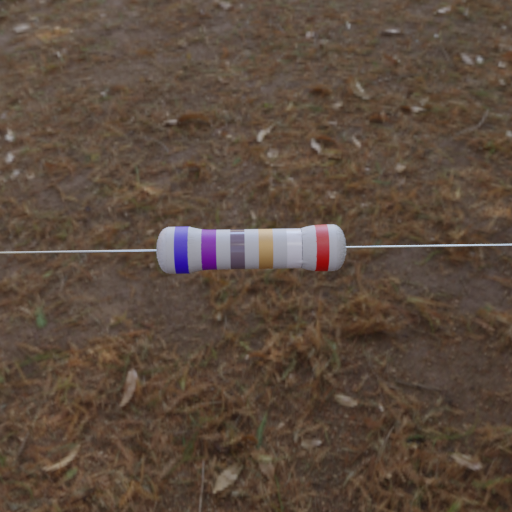
Resistor colour bands (in order): blue, violet, gray, gold, white, red